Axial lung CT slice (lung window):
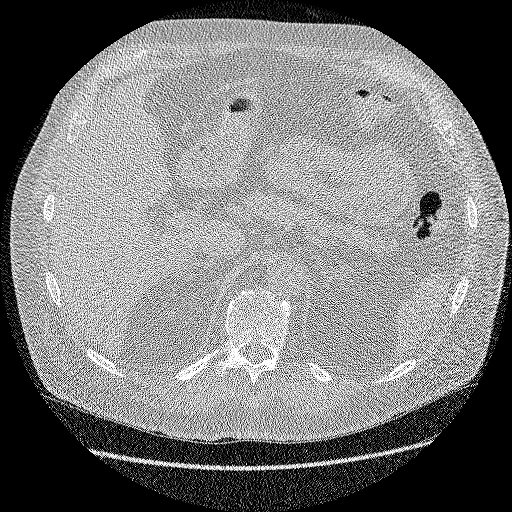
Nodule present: no